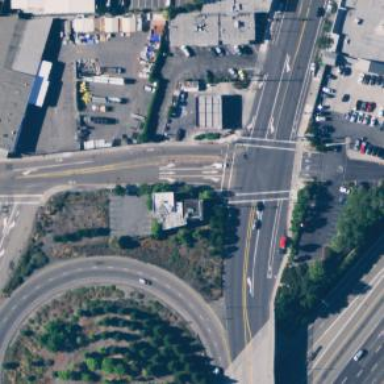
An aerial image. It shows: Solid stop line on the road.